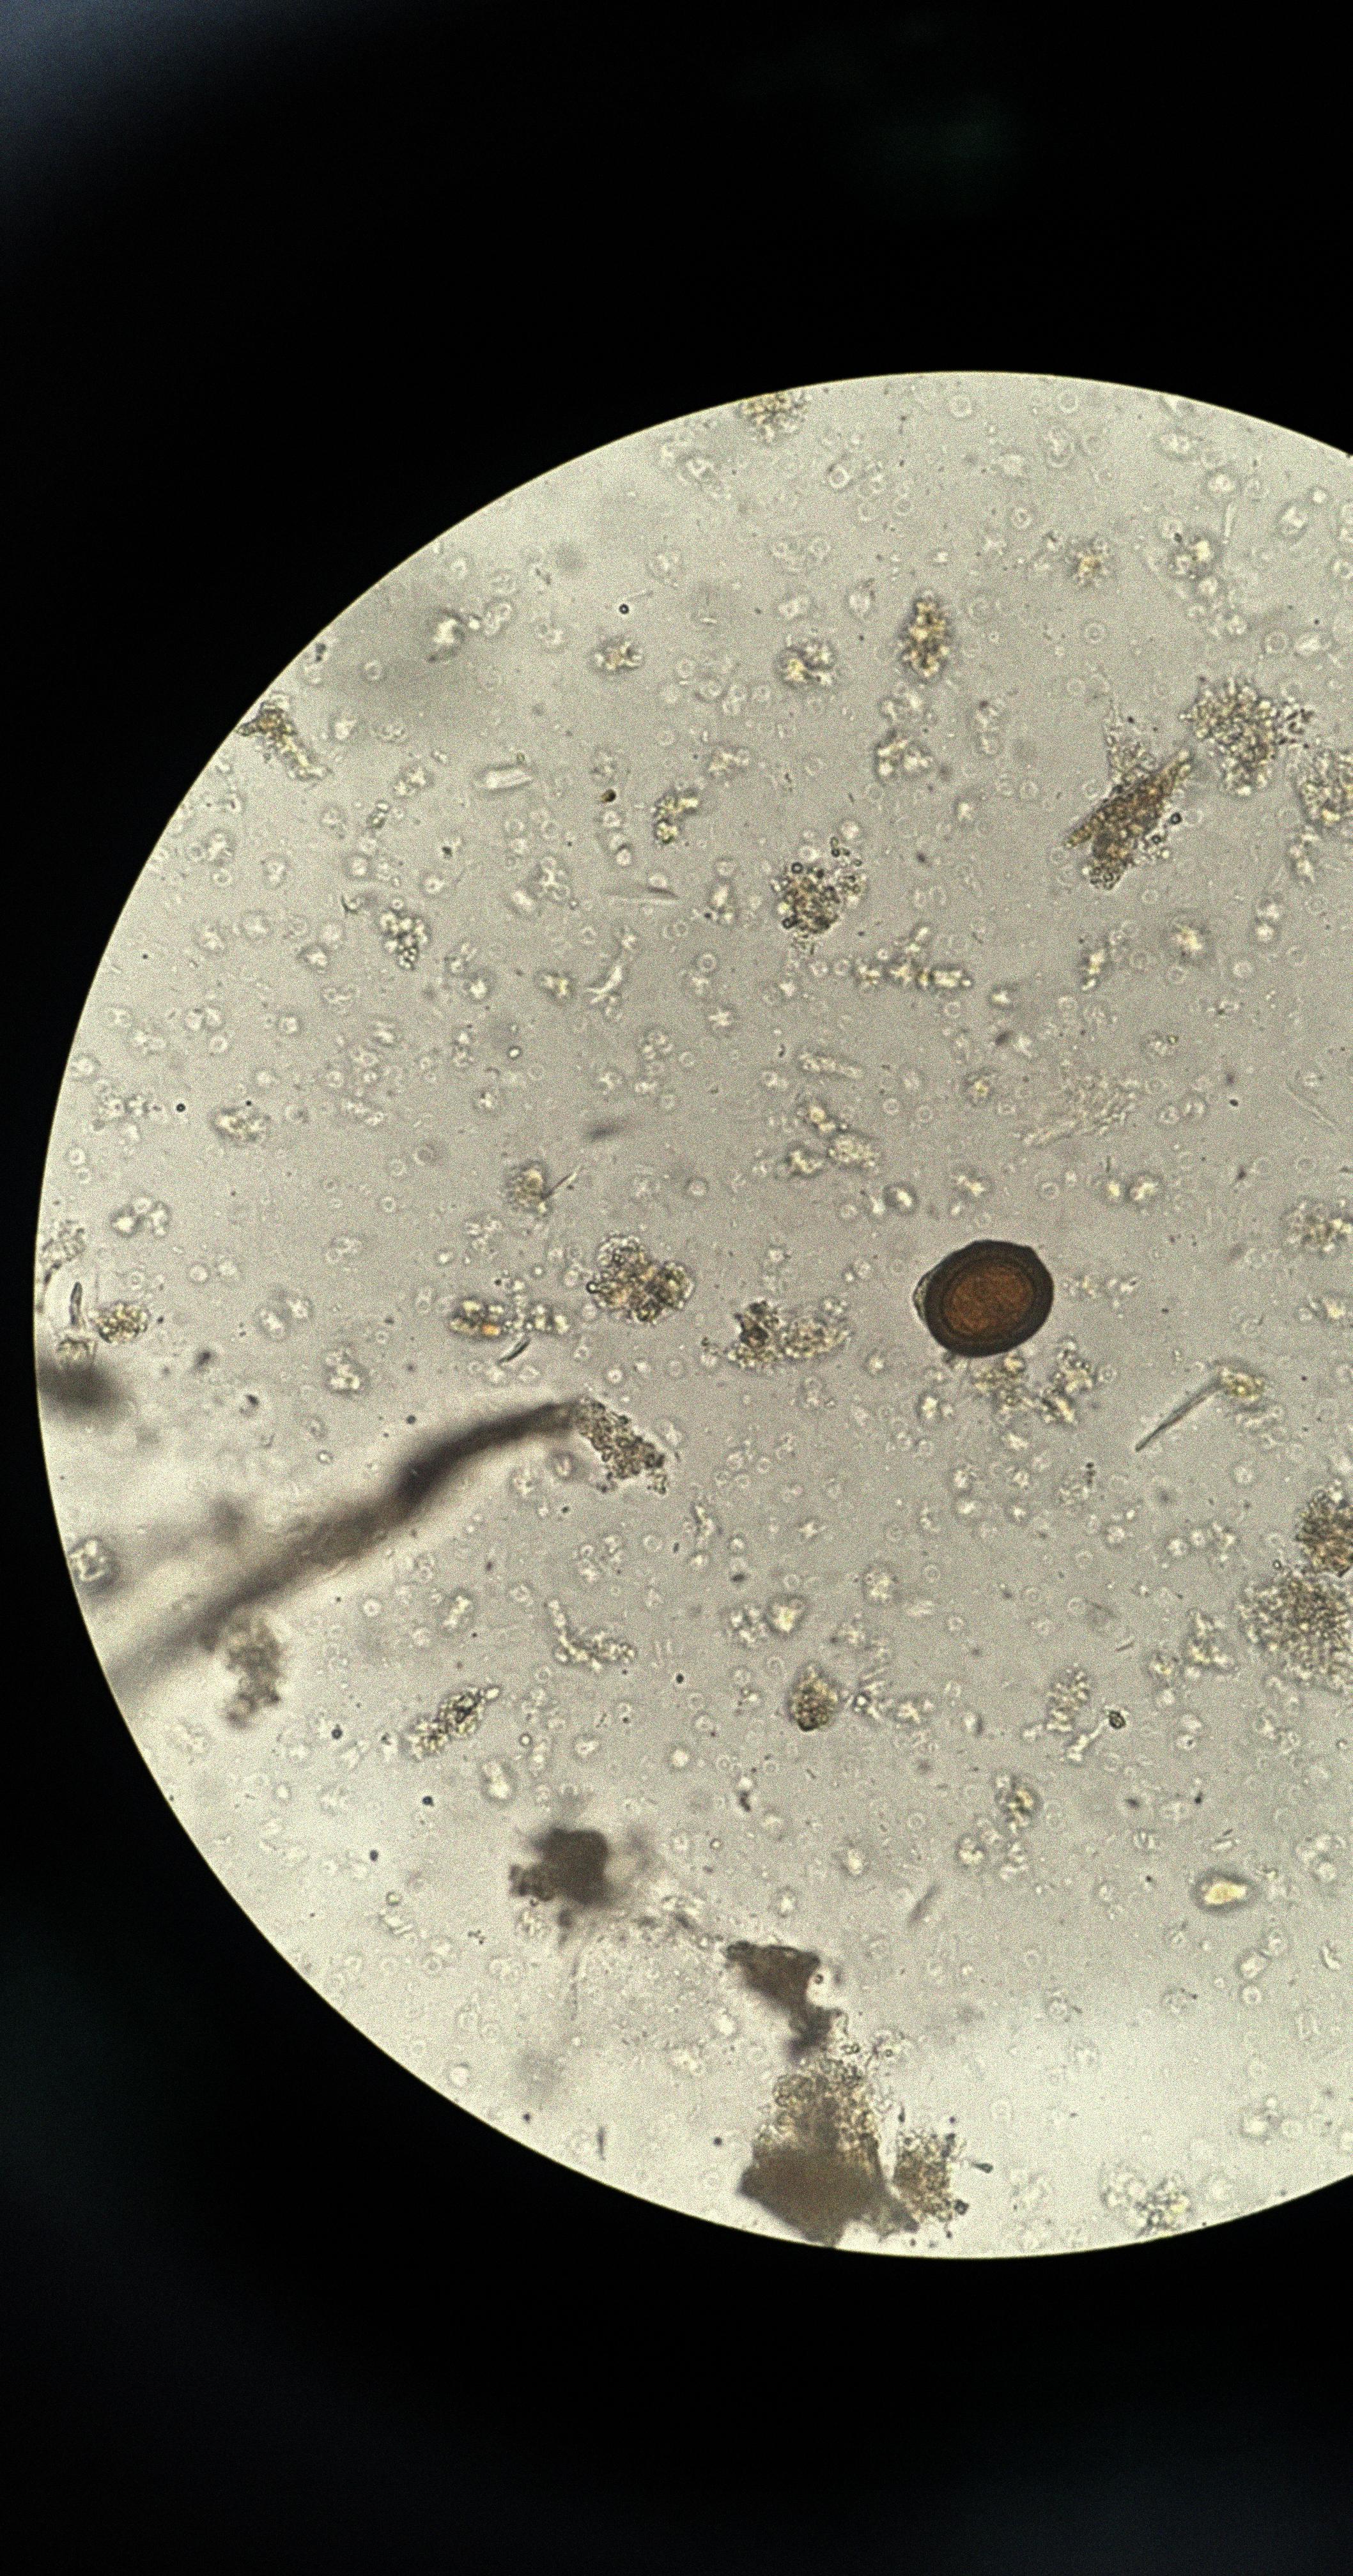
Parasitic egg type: Taenia spp. egg